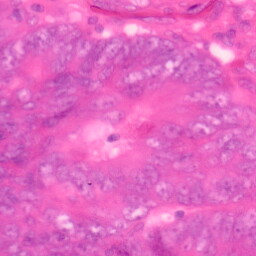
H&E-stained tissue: Colon